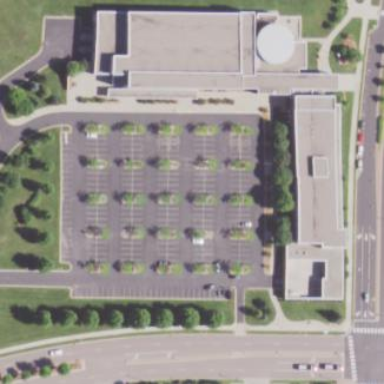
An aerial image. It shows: Civic building.